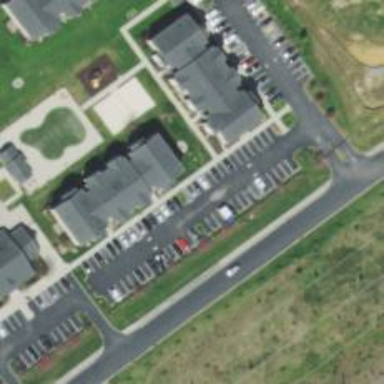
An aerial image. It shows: Parking space.